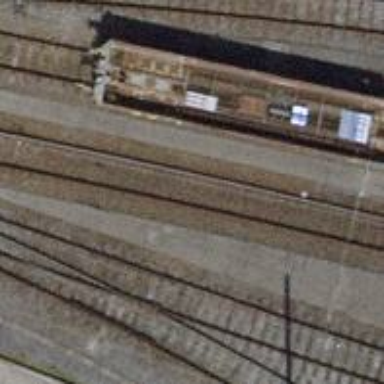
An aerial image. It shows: Rail yard with electrified contact lines for railway operations.